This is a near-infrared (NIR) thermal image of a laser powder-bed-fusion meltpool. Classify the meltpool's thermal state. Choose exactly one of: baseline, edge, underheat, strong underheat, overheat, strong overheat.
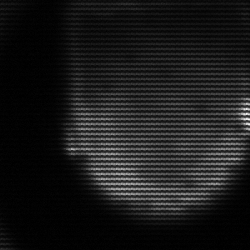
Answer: edge